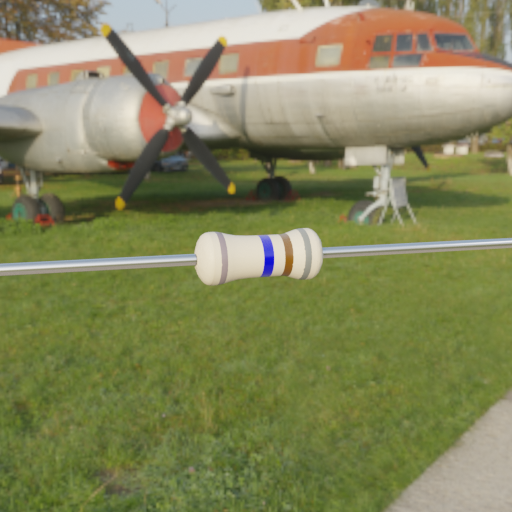
Resistor colour bands (in order): gray, blue, brown, gray